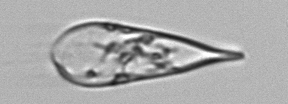
Label: Licmophora